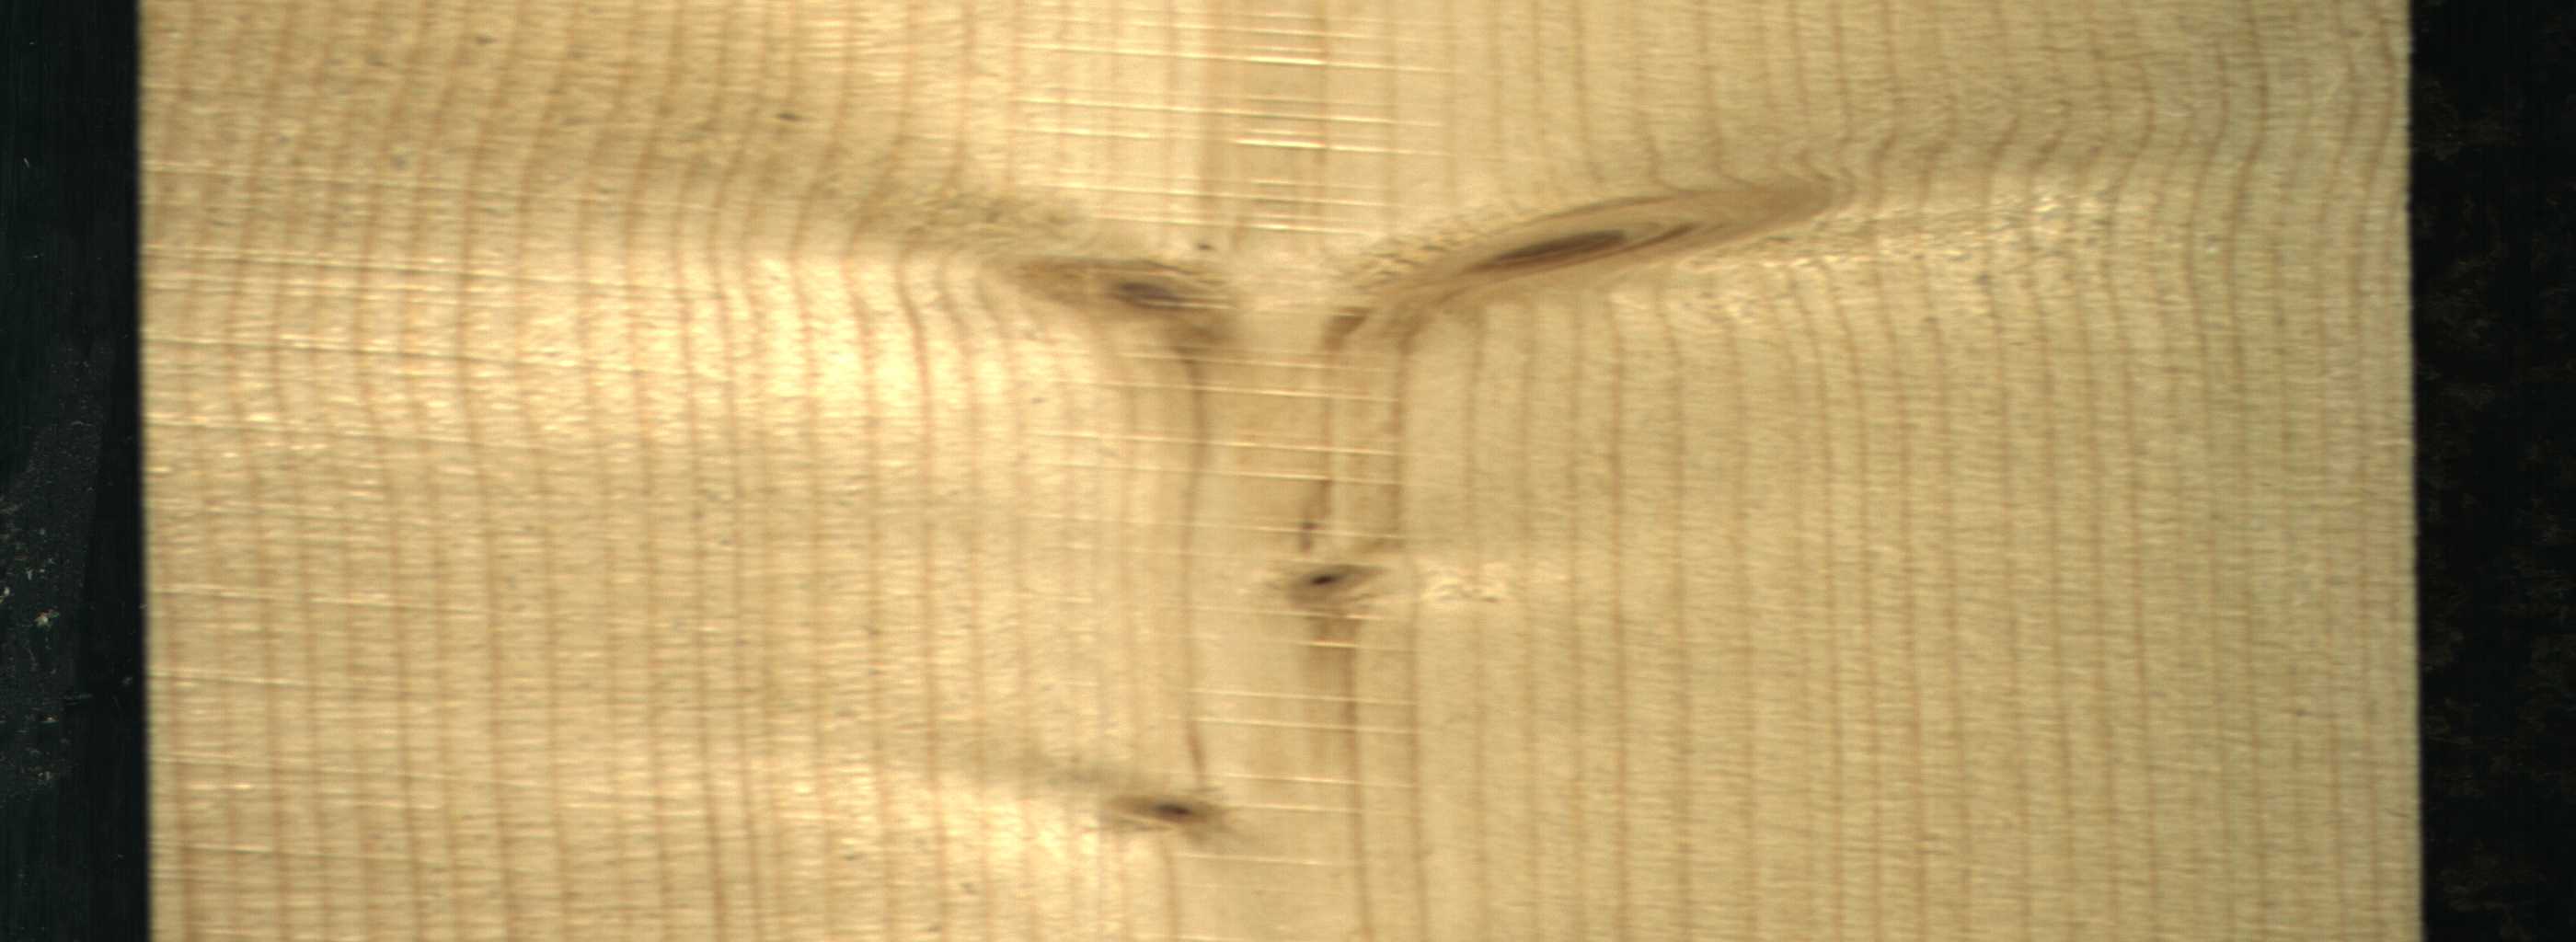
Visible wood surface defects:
Live_Knot
Live_Knot
Live_Knot
Live_Knot